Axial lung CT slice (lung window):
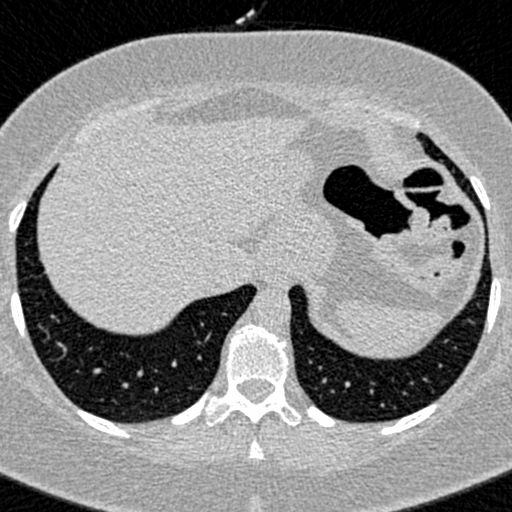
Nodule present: no